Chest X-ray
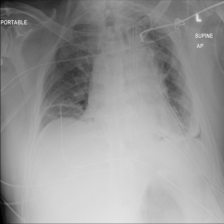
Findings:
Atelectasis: positive
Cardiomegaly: negative
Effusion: negative
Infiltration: negative
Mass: negative
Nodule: negative
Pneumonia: negative
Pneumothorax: positive
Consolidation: negative
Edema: negative
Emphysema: negative
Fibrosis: negative
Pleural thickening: negative
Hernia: negative